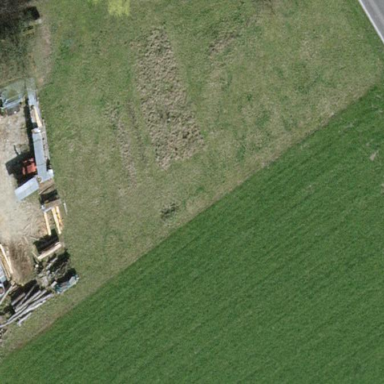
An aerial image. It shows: Area covered with grass.